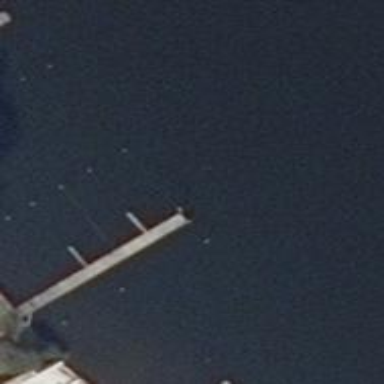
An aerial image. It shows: Man-made pier.